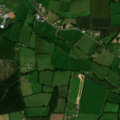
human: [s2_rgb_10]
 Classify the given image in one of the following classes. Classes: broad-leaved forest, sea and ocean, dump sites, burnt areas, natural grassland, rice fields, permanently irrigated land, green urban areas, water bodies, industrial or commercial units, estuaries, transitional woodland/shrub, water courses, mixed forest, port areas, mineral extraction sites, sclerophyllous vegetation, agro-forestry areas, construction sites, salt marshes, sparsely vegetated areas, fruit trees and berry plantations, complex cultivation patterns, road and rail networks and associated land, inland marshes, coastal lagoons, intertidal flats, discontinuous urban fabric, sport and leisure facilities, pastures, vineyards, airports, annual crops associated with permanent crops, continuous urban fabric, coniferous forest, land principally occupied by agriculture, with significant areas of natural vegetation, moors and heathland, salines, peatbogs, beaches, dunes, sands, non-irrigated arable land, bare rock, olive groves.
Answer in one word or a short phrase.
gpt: discontinuous urban fabric, pastures